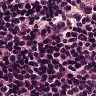
Metastatic tissue present: no